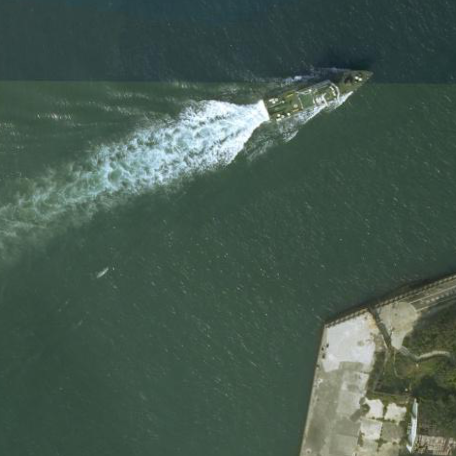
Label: civil